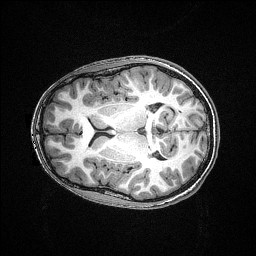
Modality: T1w
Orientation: axial
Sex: male
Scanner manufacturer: siemens
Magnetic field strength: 3 T
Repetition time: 2.3 s
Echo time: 0.00336 s